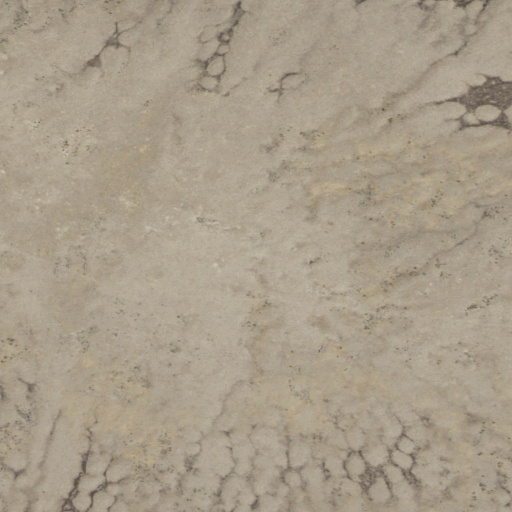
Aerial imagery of mountain in Oregon named Deer Butte containing grassland and shrub